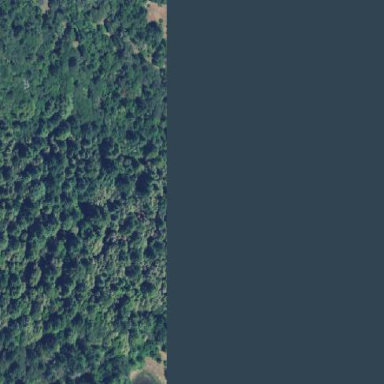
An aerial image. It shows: Forest area.